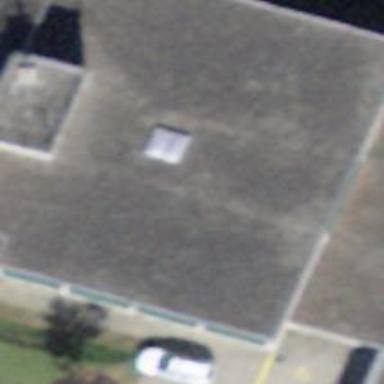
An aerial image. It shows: Library.